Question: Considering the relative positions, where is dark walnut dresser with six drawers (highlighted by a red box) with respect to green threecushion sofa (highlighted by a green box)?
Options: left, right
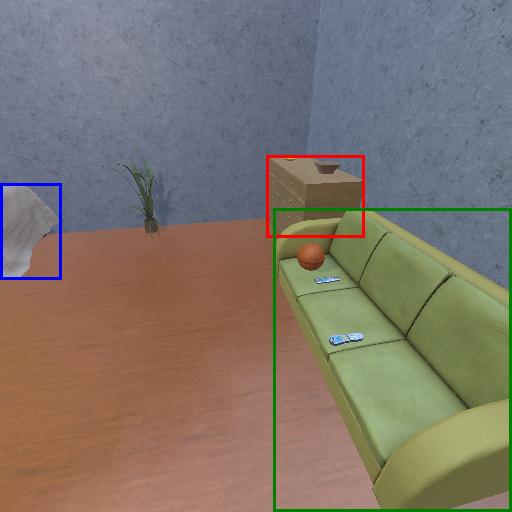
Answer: left